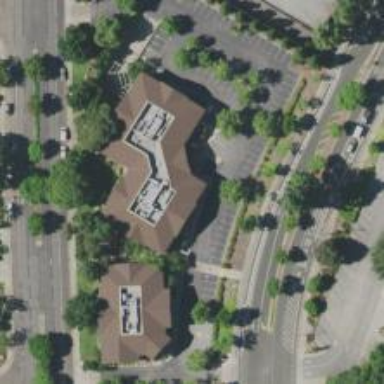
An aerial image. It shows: Healthcare clinic.